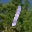
Label: 1